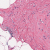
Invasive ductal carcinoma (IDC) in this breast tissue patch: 0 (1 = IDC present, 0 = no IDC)